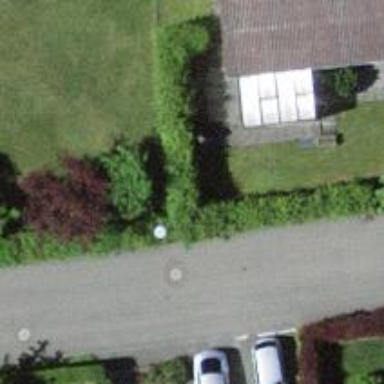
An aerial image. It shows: Hedge acting as barrier.